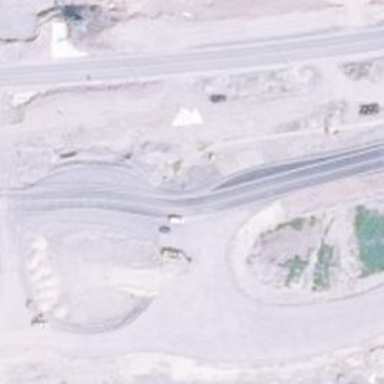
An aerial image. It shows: Primary link highway with asphalt surface.